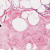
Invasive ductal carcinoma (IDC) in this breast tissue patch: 0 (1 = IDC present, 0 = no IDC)